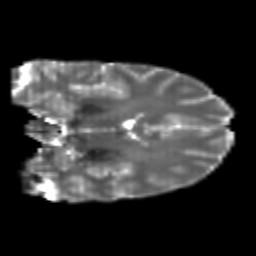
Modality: T2w
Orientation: coronal
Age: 22
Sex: male
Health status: healthy
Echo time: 0.074 s